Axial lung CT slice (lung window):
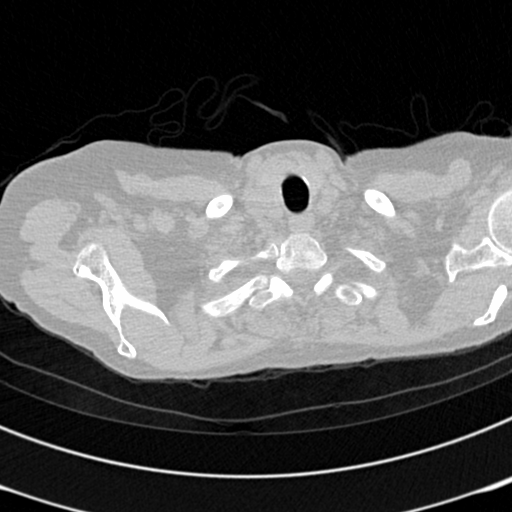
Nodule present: no